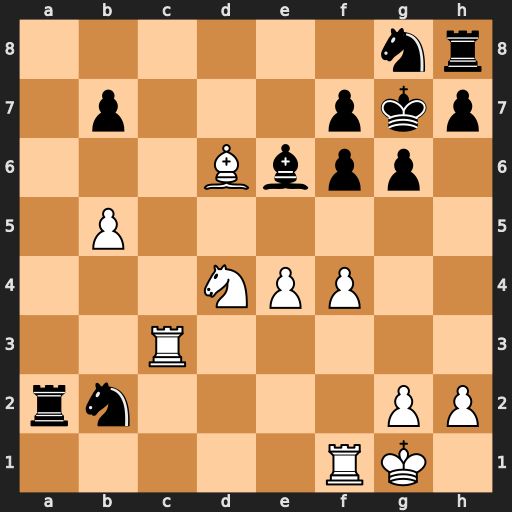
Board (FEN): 6nr/1p3pkp/3Bbpp1/1P6/3NPP2/2R5/rn4PP/5RK1
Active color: w
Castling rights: -
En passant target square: -
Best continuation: Nxe6+ fxe6 Rc7+